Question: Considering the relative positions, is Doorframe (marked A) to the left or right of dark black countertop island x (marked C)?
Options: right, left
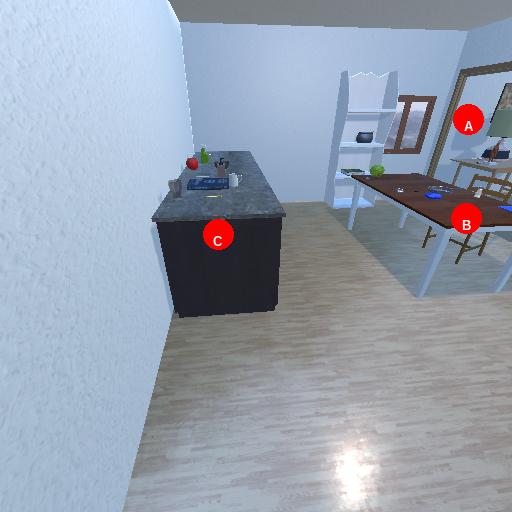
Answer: right